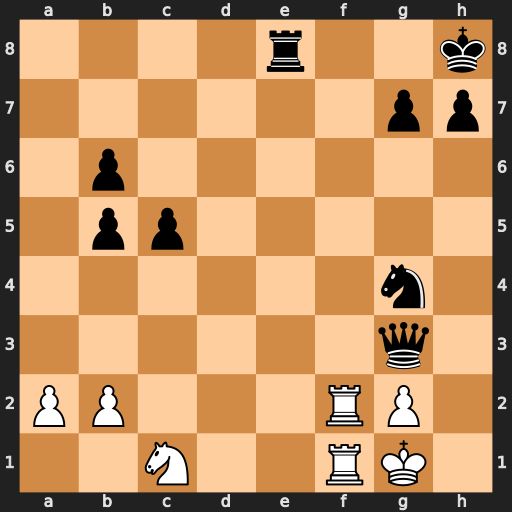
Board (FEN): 4r2k/6pp/1p6/1pp5/6n1/6q1/PP3RP1/2N2RK1
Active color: w
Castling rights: -
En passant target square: -
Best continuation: Rf8+ Rxf8 Rxf8#